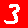
Digit: 3